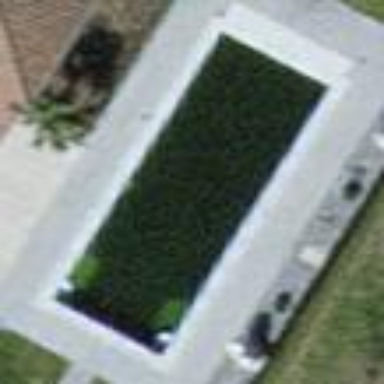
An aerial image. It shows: Swimming pool located in leisure land.